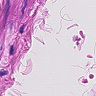
Metastatic tissue present: no